Question: I'm using pytesseract to return the coordinates of the objects in an image.
By using this piece of code:
'''
import pytesseract
from pytesseract import Output
import cv2
img = cv2.imread('wine.jpg')
d = pytesseract.image_to_data(img, output_type=Output.DICT)
print(d)
for i in range(n_boxes):
(x, y, w, h) = (d['left'][i], d['top'][i], d['width'][i], d['height'][i])
cv2.rectangle(img, (x, y), (x + w, y + h), (0, 255, 0), 2)
cv2.imshow('img', img)
cv2.waitKey(0)
'''
I get that:
'''
{'level': [1, 2, 3, 4, 5, 5, 2, 3, 4, 5, 4, 5, 2, 3, 4, 5], 'page_num': [1, 1, 1, 1, 1, 1, 1, 1, 1, 1, 1, 1, 1, 1, 1, 1], 'block_num': [0, 1, 1, 1, 1, 1, 2, 2, 2, 2, 2, 2, 3, 3, 3, 3], 'par_num': [0, 0, 1, 1, 1, 1, 0, 1, 1, 1, 1, 1, 0, 1, 1, 1], 'line_num': [0, 0, 0, 1, 1, 1, 0, 0, 1, 1, 2, 2, 0, 0, 1, 1], 'word_num': [0, 0, 0, 0, 1, 2, 0, 0, 0, 1, 0, 1, 0, 0, 0, 1], 'left': [0, 485, 485, 485, 485, 612, 537, 537, 555, 555, 537, 537, 454, 454, 454, 454], 'top': [0, 323, 323, 323, 323, 324, 400, 400, 400, 400, 426, 426, 0, 0, 0, 0], 'width': [1200, 229, 229, 229, 115, 102, 123, 123, 89, 89, 123, 123, 296, 296, 296, 296], 'height': [900, 29, 29, 29, 28, 28, 40, 40, 15, 15, 14, 14, 892, 892, 892, 892], 'conf': ['-1', '-1', '-1', '-1', 58, 96, '-1', '-1', '-1', 95, '-1', 95, '-1', '-1', '-1', 95], 'text': ['', '', '', '', "JACOB'S", 'CREEK', '', '', '', 'SHIRAZ', '', 'CABERNET', '', '', '', '']}
'''
[image used][
However, when I use this image:
<URL>
I get that:
'''
{'level': [1, 2, 3, 4, 5], 'page_num': [1, 1, 1, 1, 1], 'block_num': [0, 1, 1, 1, 1], 'par_num': [0, 0, 1, 1, 1], 'line_num': [0, 0, 0, 1, 1], 'word_num': [0, 0, 0, 0, 1], 'left': [0, 0, 0, 0, 0], 'top': [0, 162, 162, 162, 162], 'width': [1200, 0, 0, 0, 0], 'height': [900, 276, 276, 276, 276], 'conf': ['-1', '-1', '-1', '-1', 95], 'text': ['', '', '', '', '']}
'''
Any idea why some image are working and some aren't?
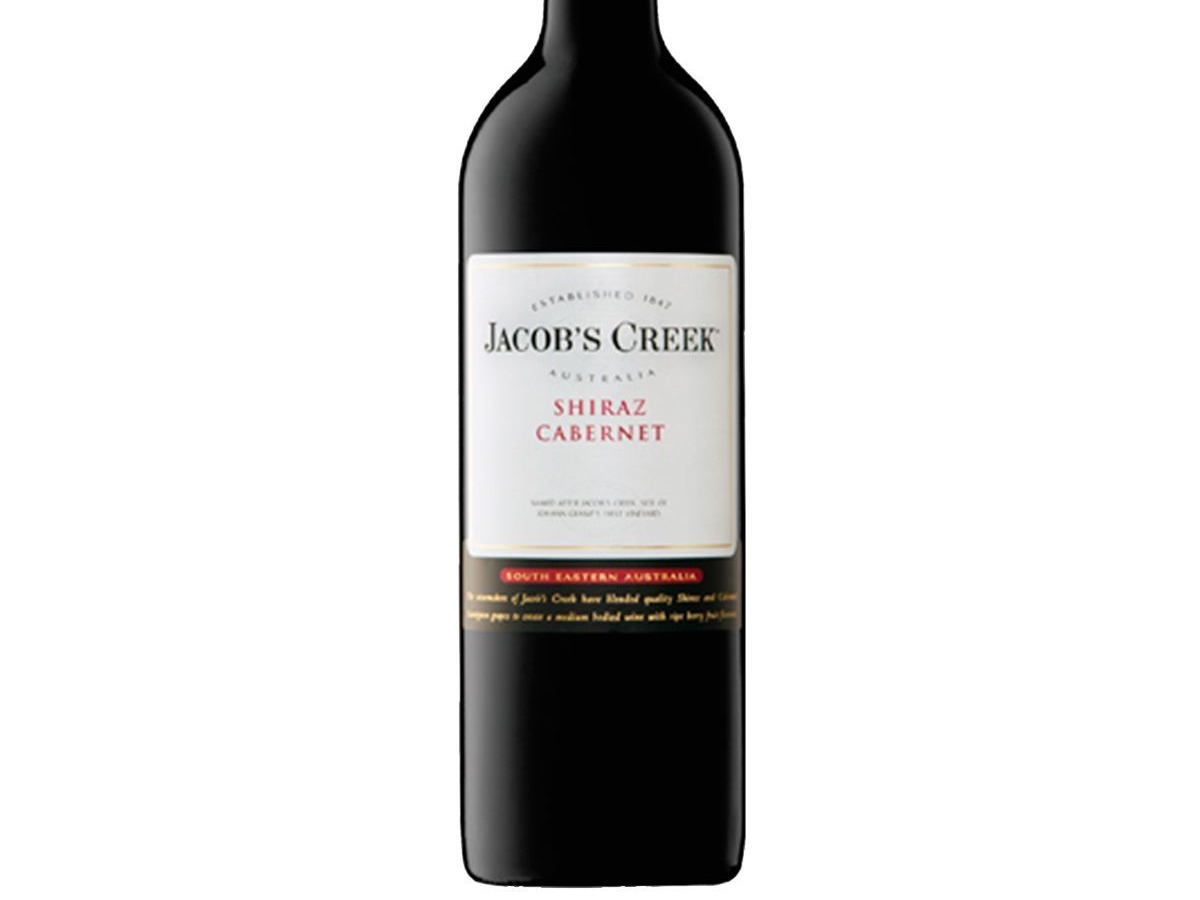
Answer: It is mainly caused by different quality and contrast. it is much easier for the OCR engine to detect texts in desired images.
you can add a few pre-processing routines, including thresholding, blurring, histogram equalization and lots of other techniques. it is mainly subjective so I can not provide you with working code, it is more like trial and error to find the best technique for your scope
UPDATE:
here is a code that might help you
'''
def preprocessing_typing_detection(inputImage):
inputImage= cv2.cvtColor(inputImage, cv2.COLOR_BGR2GRAY)
inputImage= cv2.Laplacian(inputImage, cv2.CV_8U)
return inputImage
'''